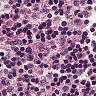
Metastatic tissue present: no